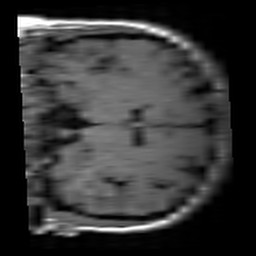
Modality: T1w
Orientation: coronal
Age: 26
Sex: female
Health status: healthy
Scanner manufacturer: siemens
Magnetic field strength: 3 T
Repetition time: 4.1 s
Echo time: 0.0085 s